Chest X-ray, AP view. Patient: 52 years old, sex M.
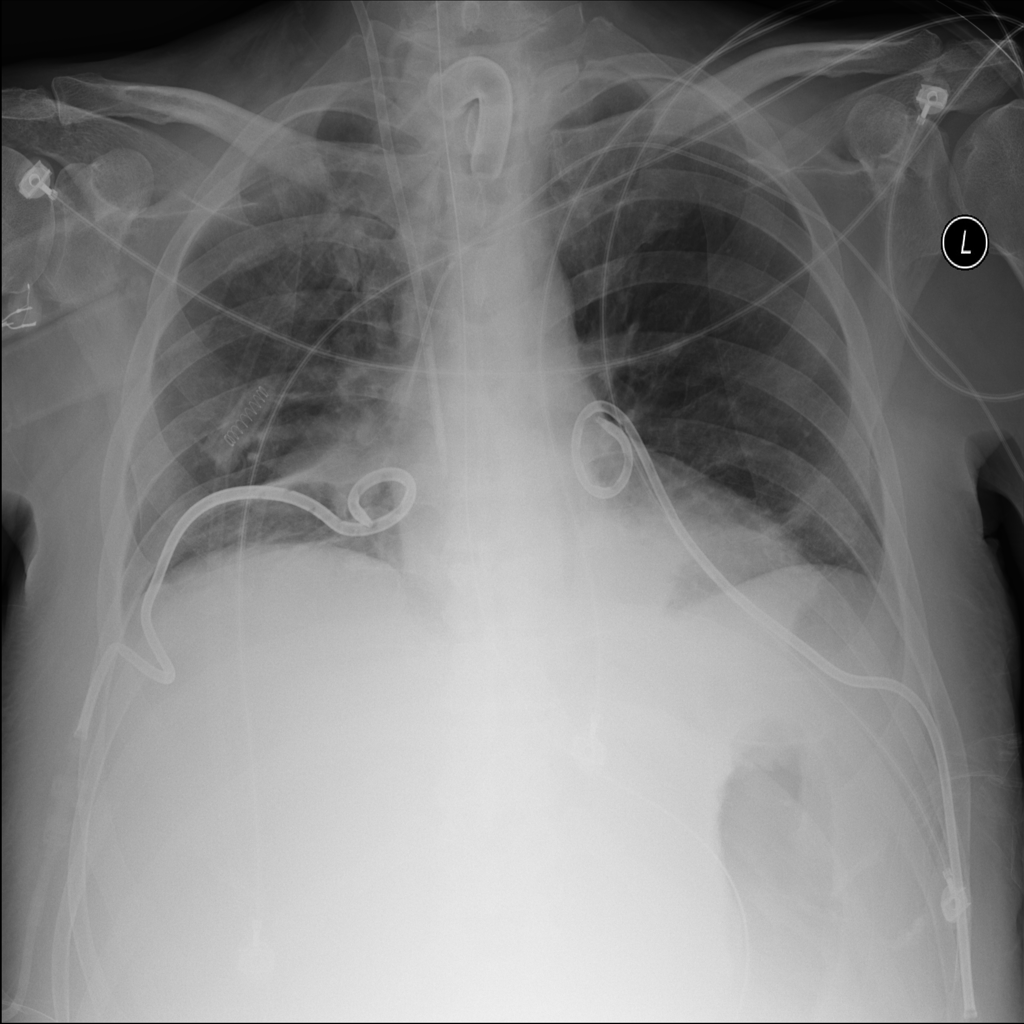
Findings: Atelectasis